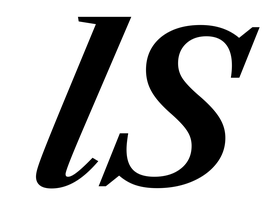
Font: LibreCaslonText-Italic_Bold_Italic